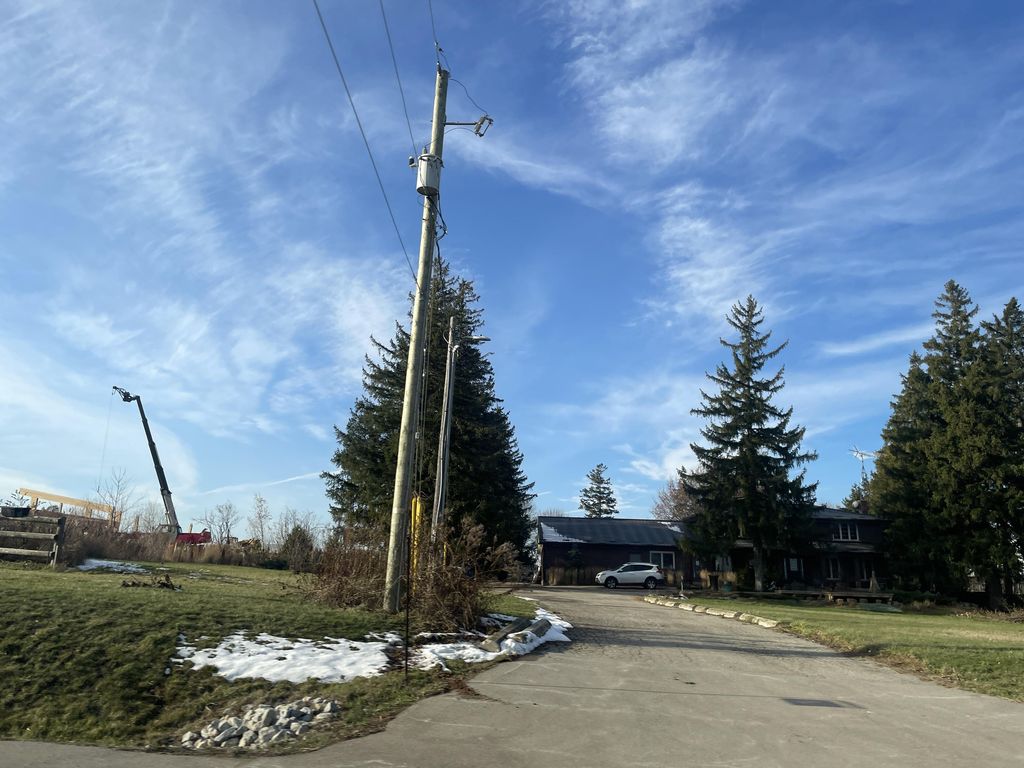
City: kitchener-waterloo